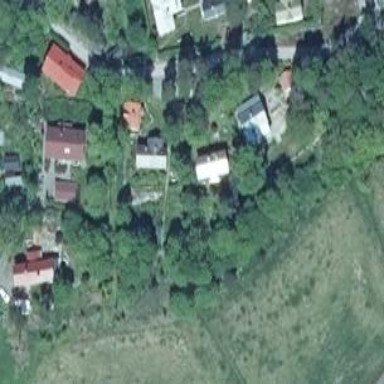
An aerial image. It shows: This residential area consists of single-family homes.